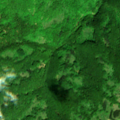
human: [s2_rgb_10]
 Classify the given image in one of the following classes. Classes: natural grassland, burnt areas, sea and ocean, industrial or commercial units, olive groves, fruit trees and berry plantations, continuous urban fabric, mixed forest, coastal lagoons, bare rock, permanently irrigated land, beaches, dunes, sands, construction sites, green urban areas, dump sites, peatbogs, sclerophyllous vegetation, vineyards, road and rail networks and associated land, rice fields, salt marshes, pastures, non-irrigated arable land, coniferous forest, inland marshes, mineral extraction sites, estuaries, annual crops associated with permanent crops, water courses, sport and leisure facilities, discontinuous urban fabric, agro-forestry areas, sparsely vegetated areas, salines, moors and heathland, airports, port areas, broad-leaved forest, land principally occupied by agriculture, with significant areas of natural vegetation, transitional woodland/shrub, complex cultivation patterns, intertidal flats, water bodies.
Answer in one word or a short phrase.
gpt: broad-leaved forest, transitional woodland/shrub